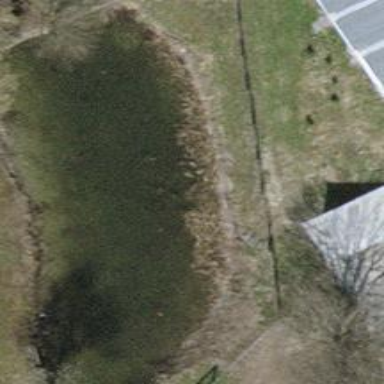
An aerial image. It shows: Peaceful pond surrounded by nature.